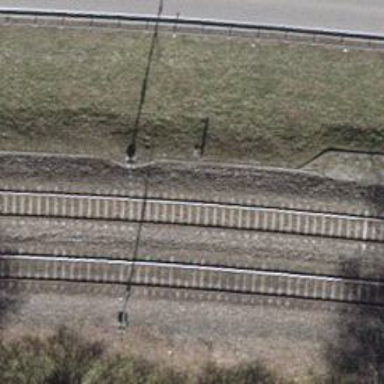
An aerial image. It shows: Single railway track with electrification through contact line.